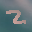
Label: 2